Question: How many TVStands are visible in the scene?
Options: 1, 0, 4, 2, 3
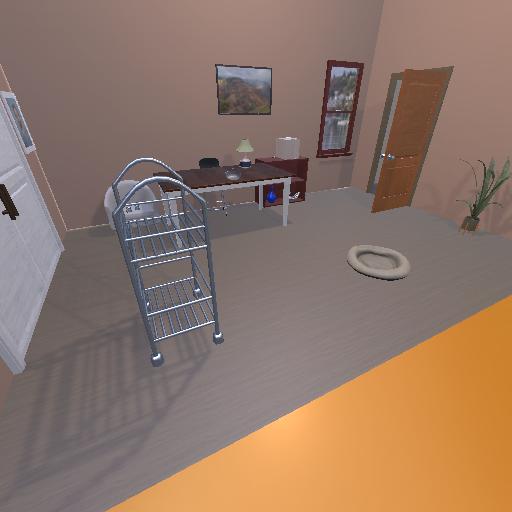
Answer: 1